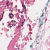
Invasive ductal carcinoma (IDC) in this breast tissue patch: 0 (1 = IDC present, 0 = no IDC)